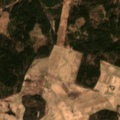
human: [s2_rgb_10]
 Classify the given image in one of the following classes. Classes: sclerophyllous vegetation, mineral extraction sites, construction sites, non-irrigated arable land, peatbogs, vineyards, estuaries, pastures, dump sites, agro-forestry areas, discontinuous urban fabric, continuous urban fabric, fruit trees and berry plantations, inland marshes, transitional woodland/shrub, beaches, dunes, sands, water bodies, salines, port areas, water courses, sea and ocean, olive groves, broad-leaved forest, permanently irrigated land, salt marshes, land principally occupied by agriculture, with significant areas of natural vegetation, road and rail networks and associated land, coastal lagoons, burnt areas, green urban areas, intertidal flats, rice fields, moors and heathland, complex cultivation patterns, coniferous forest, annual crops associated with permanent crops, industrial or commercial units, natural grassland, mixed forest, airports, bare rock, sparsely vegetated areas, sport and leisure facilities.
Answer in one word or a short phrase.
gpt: non-irrigated arable land, coniferous forest, transitional woodland/shrub